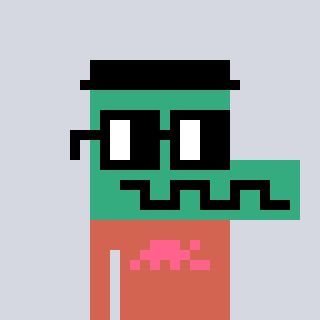
a pixel art character with square black glasses, a crocodile-shaped head and a peachy-colored body on a cool background